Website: ulta-beauty
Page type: address-validator
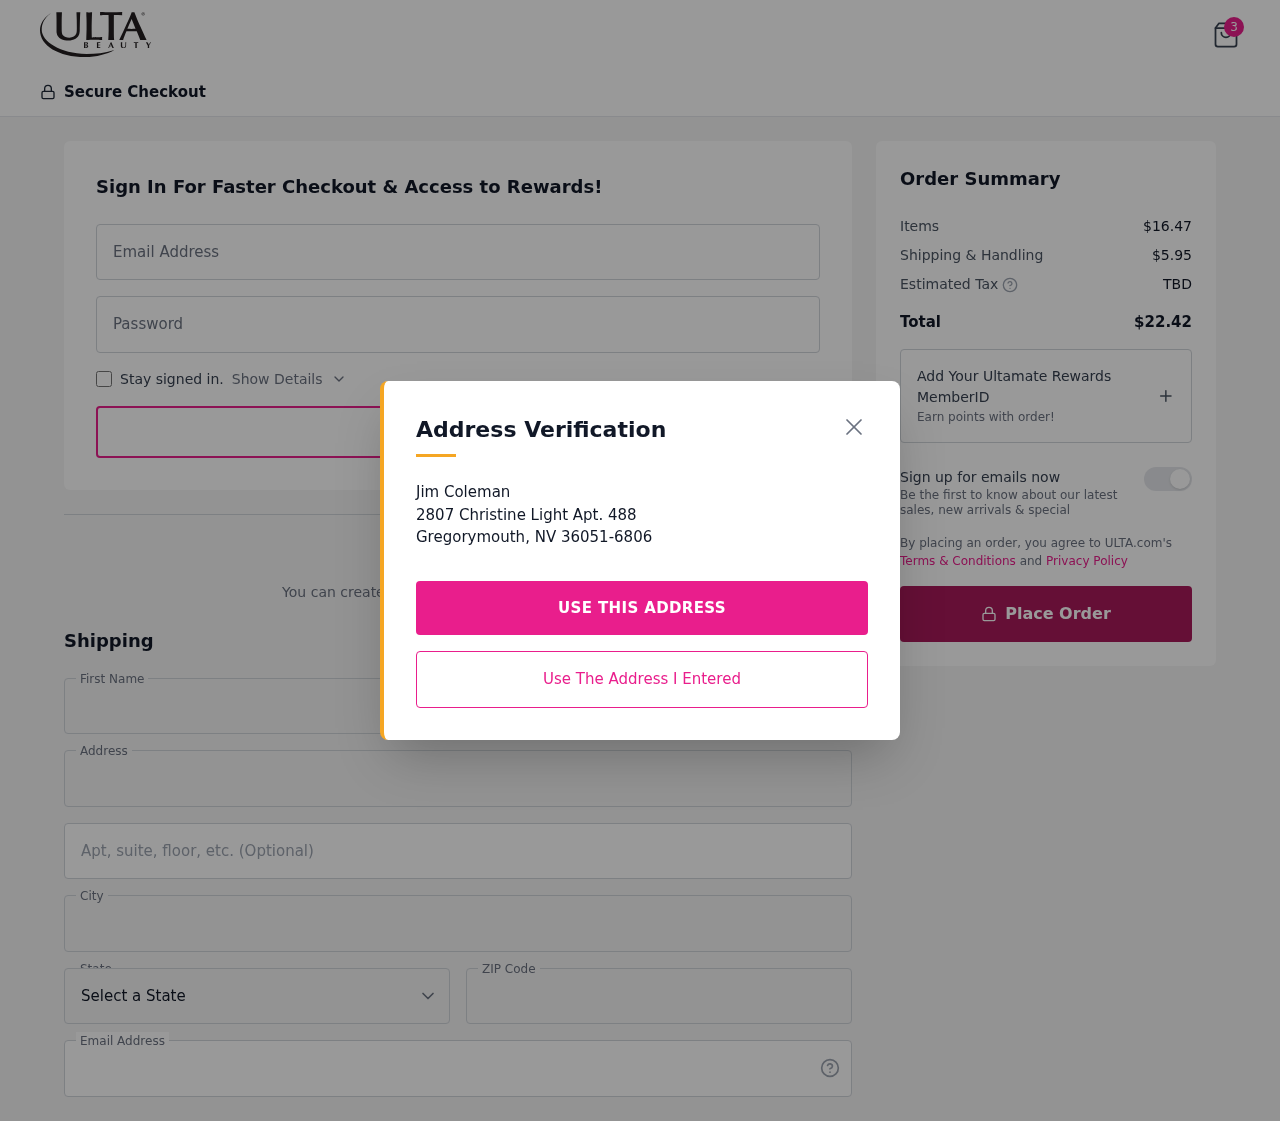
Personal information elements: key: PII_CITY
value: Gregorymouth
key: PII_EMAIL
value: jim_coleman@yahoo.com
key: PII_FIRSTNAME
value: Jim
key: PII_LASTNAME
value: Coleman
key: PII_POSTCODE
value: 36051
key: PII_STATE_ABBR
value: NV
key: PII_STREET
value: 2807 Christine Light Apt. 488
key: PII_STREET2
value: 2807 Christine Light Apt. 488
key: PII_FULLNAME2
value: Jim Coleman
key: PII_PHONE_AREA
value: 488
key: PII_PHONE_AREA_NUMERIC
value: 488
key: PII_CITY2
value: Gregorymouth
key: PII_STATE_ABBR2
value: NV
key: PII_POSTCODE_FULL
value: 36051
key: PII_POSTCODE_EXT
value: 6806
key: PII_POSTCODE_NUMERIC
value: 36051
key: PII_POSTCODE_EXT_NUMERIC
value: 6806
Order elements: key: ORDER_NUM_ITEMS
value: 3
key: ORDER_SUBTOTAL
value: $16.47
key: ORDER_SHIPPING_COST
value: $5.95
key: ORDER_TOTAL
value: $22.42